Field crop: maize
Growth stage: 2
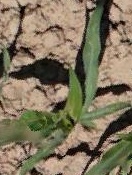
Species: maize